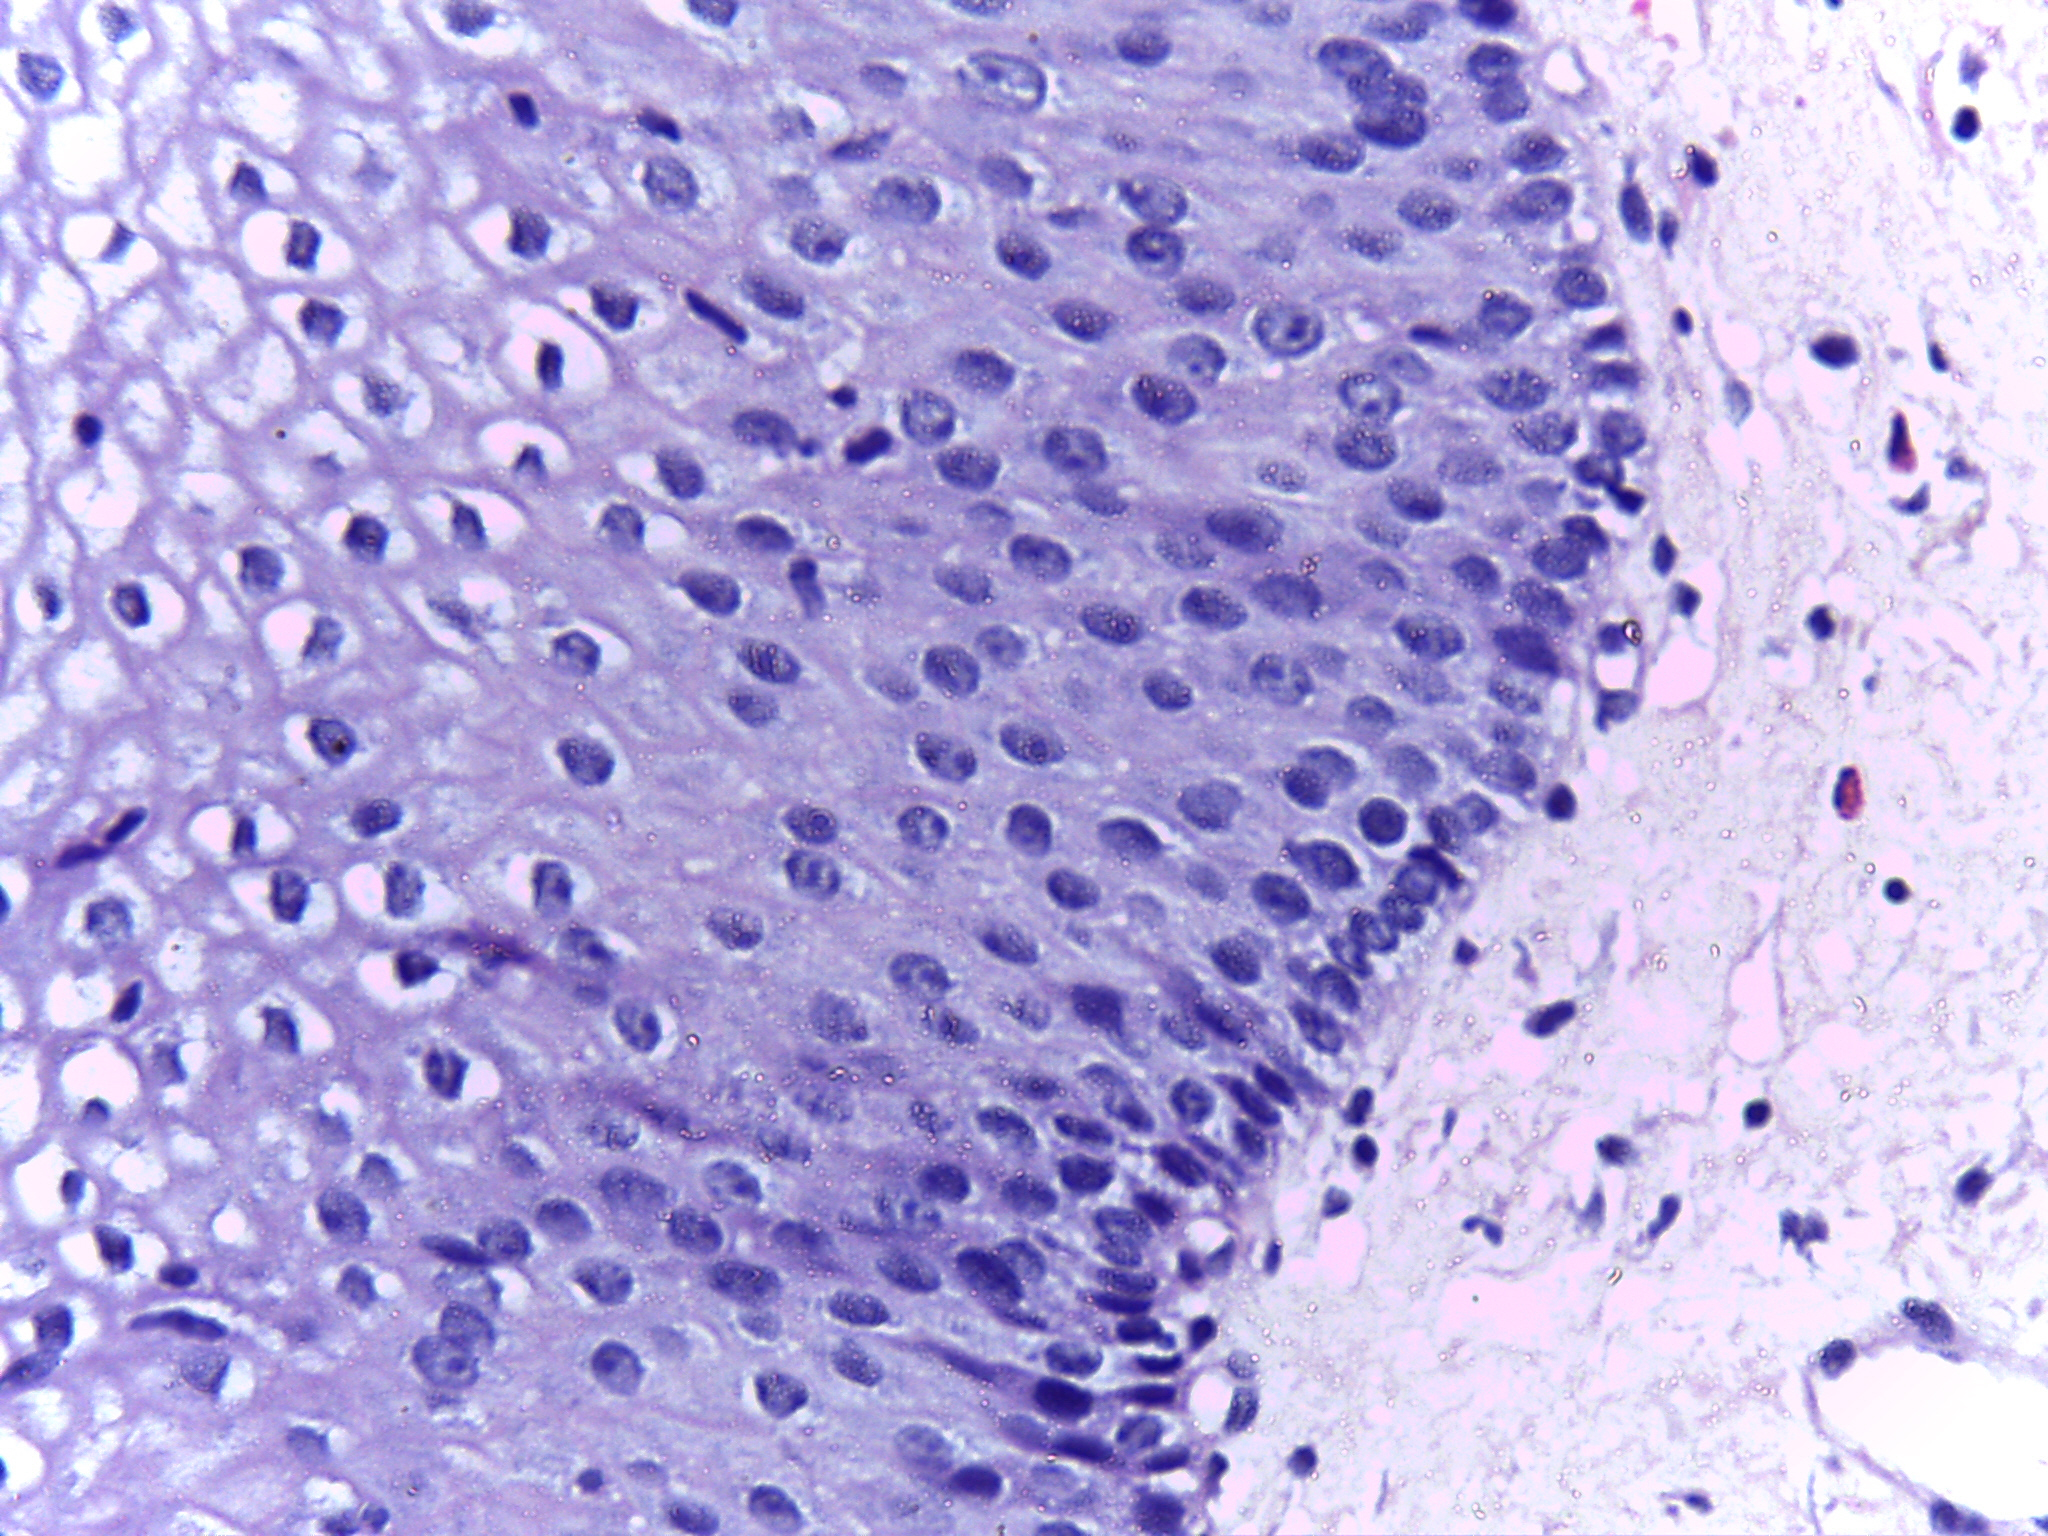
Diagnosis: Normal